Question: I am working on building a relativly complex query:
'''
SELECT ROW_NUMBER() OVER (
ORDER BY TSK.[Status] DESC
) AS 'RowNumber'
,PDT.[Name] AS Project
,(
CASE
WHEN (
STY.KanBanProductId IS NOT NULL
AND STY.SprintId IS NULL
)
THEN 'KanBan'
WHEN (
STY.KanBanProductId IS NULL
AND STY.SprintId IS NOT NULL
)
THEN 'Sprint'
END
) AS ProjectType
,STY.[Number] StoryNumber
,STY.Title AS StoryTitle
,TSK.[Name] AS Task
,CONVERT(VARCHAR(20), STY.Effort) AS StoryPoints
,CONVERT(VARCHAR(20), TSK.OriginalEstimateHours) AS TaskHoursEstimate
,ISNULL(SUM(DTH.[Hours]), 0) AS WorkHours
,MAX(CASE
WHEN DTH.Hours != 0
THEN DTH.ActivityDate
END) AS LatestActivityDate
,TSK.[Status] AS [Status]
FROM Task TSK
LEFT JOIN DailyTaskHours DTH ON TSK.PK_Task = DTH.TaskId
LEFT JOIN Story STY ON TSK.StoryId = STY.PK_Story
LEFT JOIN Sprint SPT ON STY.SprintId = SPT.PK_Sprint
LEFT JOIN Product PDT ON STY.ProductId = PDT.PK_Product
WHERE TSK.PointPerson LIKE @userParam
AND TSK.[Status] LIKE @statusParam
AND PDT.[Name] != 'Overhead Codes'
GROUP BY LEN(STY.[Number])
,STY.[Number]
,TSK.[Status]
,STY.Title
,PDT.[Name]
,TSK.CreateDate
,TSK.[Name]
,STY.KanBanProductId
,STY.SprintId
,TSK.OriginalEstimateHours
,STY.Effort
ORDER BY CASE TSK.[Status]
WHEN 'Not Started'
THEN 1
WHEN 'In Progress'
THEN 2
WHEN 'Impeded'
THEN 3
WHEN 'Done'
THEN 4
END
'''
I want to add a row that sums the TaskHoursEstimate column (TSK.OriginalEstimateHours) for the same StoryNumber(STY.[Number]). Below is an example:

The highlighted section shows what I mean. I would like to add a row where since the storyNumber is the same for these 3 rows (SPK01-22) the row would have 48 in each of them (24+16+8).
How do I achieve this?
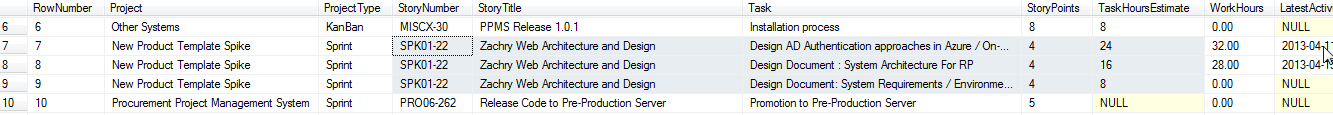
Answer: I was able to figure it out. I used a SELECT sub-query:
'''
SELECT ROW_NUMBER() OVER (
ORDER BY TSK.[Status] DESC
) AS 'RowNumber'
,TSK.PointPerson AS PointPerson
,PDT.[Name] AS Project
,(
CASE
WHEN (
STY.KanBanProductId IS NOT NULL
AND STY.SprintId IS NULL
)
THEN 'KanBan'
WHEN (
STY.KanBanProductId IS NULL
AND STY.SprintId IS NOT NULL
)
THEN 'Sprint'
END
) AS ProjectType
,STY.[Number] StoryNumber
,STY.Title AS StoryTitle
,TSK.[Name] AS Task
,CONVERT(VARCHAR(20), STY.Effort) AS StoryPoints
,(
SELECT SUM(OriginalEstimateHours)
FROM Task TSK
LEFT JOIN Story STU ON TSK.StoryId = STU.PK_Story
LEFT JOIN Sprint SPT ON STU.SprintId = SPT.PK_Sprint
LEFT JOIN Product PDT ON STU.ProductId = PDT.PK_Product
LEFT JOIN [User] USR ON TSK.PointPerson = USR.DisplayName
WHERE TSK.PointPerson LIKE @userParam
AND (
(
@orgTeamPK = '%'
AND (
USR.[OrganizationalTeamId] LIKE @orgTeamPK
OR USR.[OrganizationalTeamId] IS NULL
)
)
OR (
@orgTeamPK <> '%'
AND (USR.[OrganizationalTeamId] LIKE @orgTeamPK)
)
)
AND STU.Number LIKE STY.Number
) AS StoryHoursEstimate
,CONVERT(VARCHAR(20), TSK.OriginalEstimateHours) AS TaskHoursEstimate
,ISNULL(SUM(DTH.[Hours]), 0) AS WorkHours
,MAX(CASE
WHEN DTH.Hours != 0
THEN DTH.ActivityDate
END) AS LatestActivityDate
,TSK.[Status] AS [Status]
FROM Task TSK
LEFT JOIN DailyTaskHours DTH ON TSK.PK_Task = DTH.TaskId
LEFT JOIN Story STY ON TSK.StoryId = STY.PK_Story
LEFT JOIN Sprint SPT ON STY.SprintId = SPT.PK_Sprint
LEFT JOIN Product PDT ON STY.ProductId = PDT.PK_Product
LEFT JOIN [User] USR ON TSK.PointPerson = USR.DisplayName
WHERE TSK.PointPerson LIKE @userParam
AND TSK.[Status] LIKE @statusParam
AND PDT.[Name] != 'Overhead Codes'
AND (
(
@orgTeamPK = '%'
AND (
USR.[OrganizationalTeamId] LIKE @orgTeamPK
OR USR.[OrganizationalTeamId] IS NULL
)
)
OR (
@orgTeamPK <> '%'
AND (USR.[OrganizationalTeamId] LIKE @orgTeamPK)
)
)
AND TSK.Deleted IS NULL
AND (
(
STY.Number LIKE @search
OR STY.Number IS NULL
)
OR (
STY.Title LIKE @search
OR STY.Title IS NULL
)
OR (
TSK.NAME LIKE @search
OR TSK.NAME IS NULL
)
)
GROUP BY LEN(STY.[Number])
,STY.[Number]
,TSK.[Status]
,STY.Title
,PDT.[Name]
,TSK.PointPerson
,TSK.CreateDate
,TSK.[Name]
,STY.KanBanProductId
,STY.SprintId
,TSK.OriginalEstimateHours
,STY.Effort
ORDER BY CASE TSK.[Status]
WHEN 'Not Started'
THEN 1
WHEN 'In Progress'
THEN 2
WHEN 'Impeded'
THEN 3
WHEN 'Done'
THEN 4
END
'''